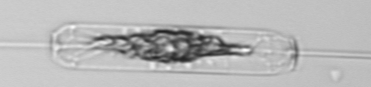
Label: Ditylum_brightwellii